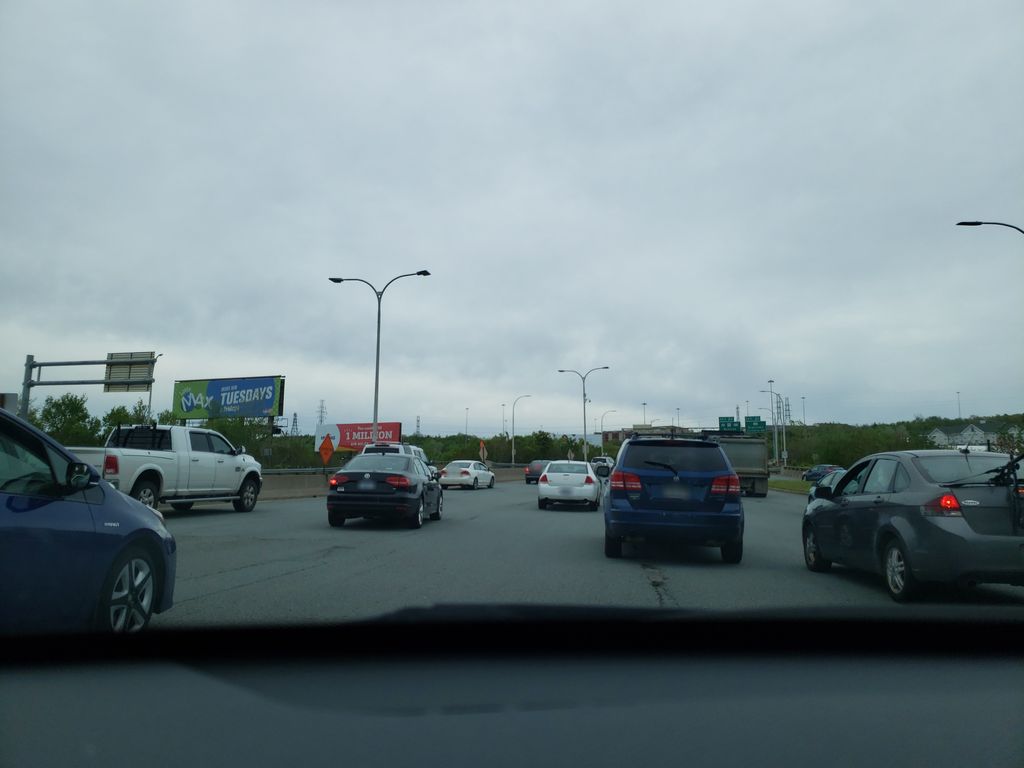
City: halifax